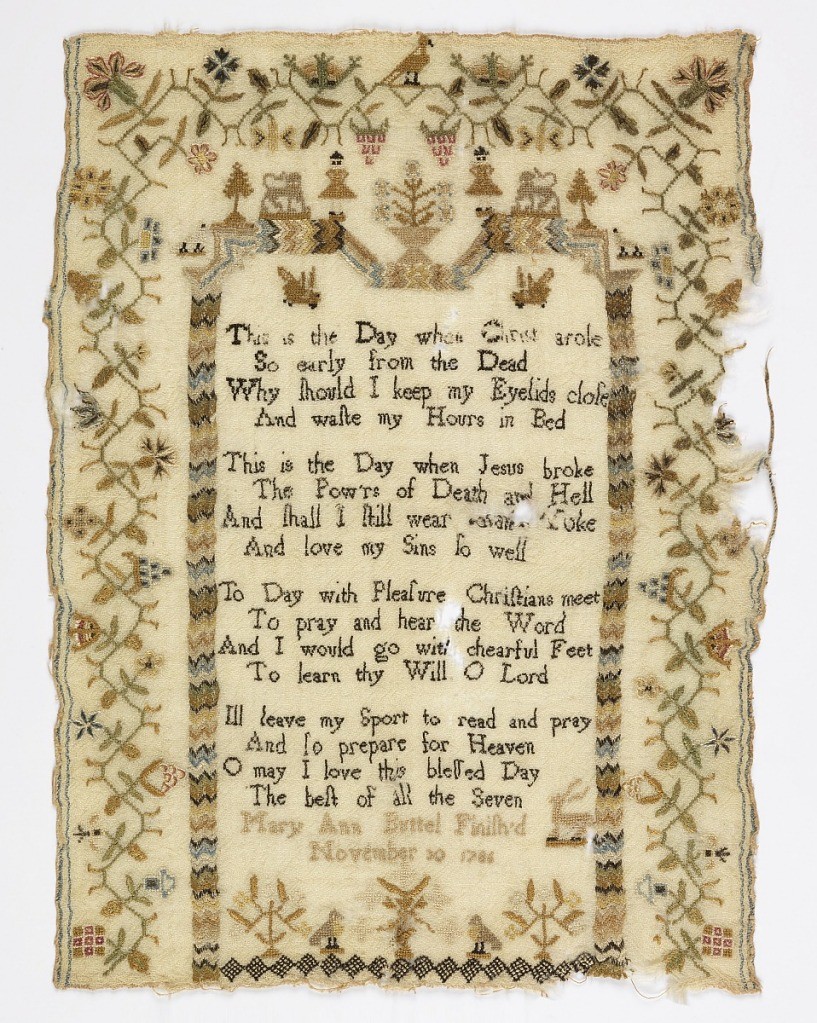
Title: Sampler
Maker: Mary Ann Bottel
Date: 1786
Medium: silk on wool Technique: cross, stem, romanian stitches on plain weave wool. Counted stitches.
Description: Floral border on three sides.  Fourth side has flame stitched border with figures, lions, and trees enclosing a verse.

"This is the Day when Christ arose/ So early from the Dead/ Why should I keep my Eyelids close/ And waste my Hours in Bed/ This the Day when Jesus broke/ The Pow'rs of Death and Hell/ And shall I still wear ---- Yoke/ And love my sins so well/To Day with Pleasure Christians meet/To pray and hear the Word/ And I would go with cheerful feet/ To learn thy will O Lord/ I'll leave my sport to read and play/ and so prepare for Heaven/O may I love this blessed Day/The best of all the seven."

Signed "Mary Ann Bouttel Finished/November 30 1786."